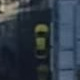
Vehicle type: Taxi